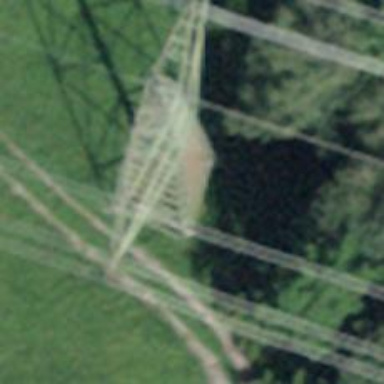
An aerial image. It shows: Power tower.